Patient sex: M
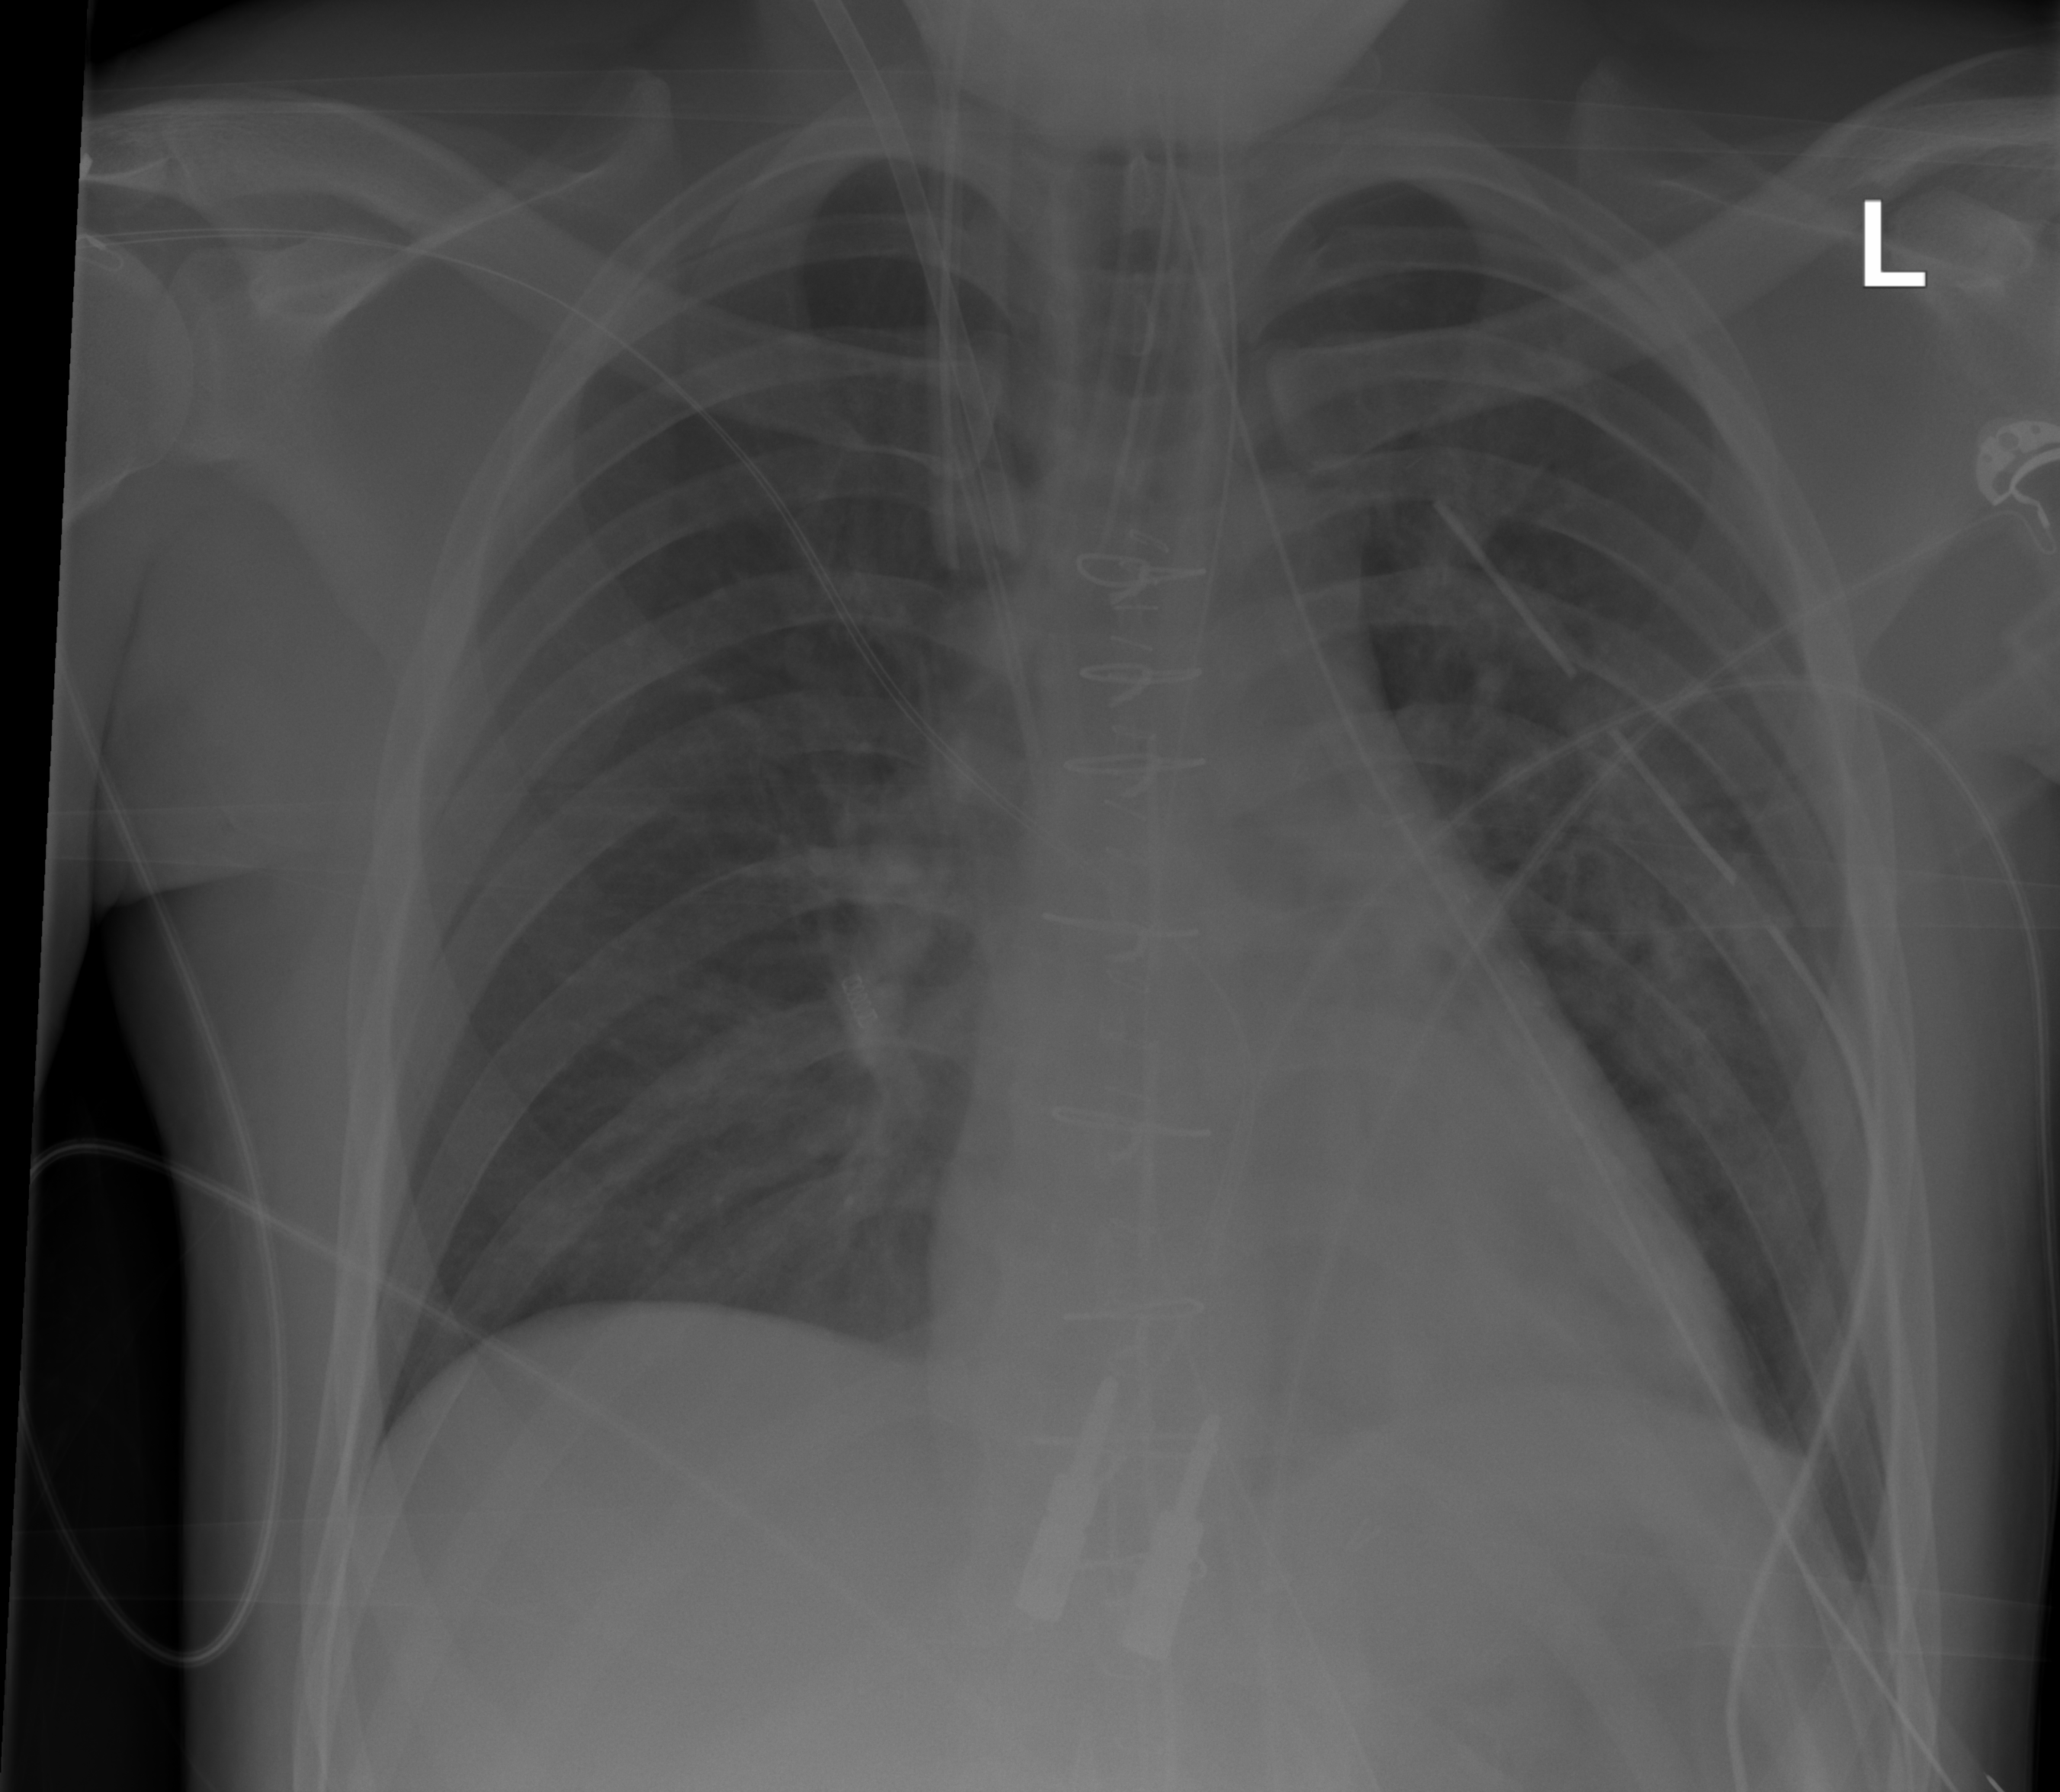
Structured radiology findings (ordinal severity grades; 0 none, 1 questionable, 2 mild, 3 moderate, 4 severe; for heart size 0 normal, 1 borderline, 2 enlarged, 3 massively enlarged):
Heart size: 0
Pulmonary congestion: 0
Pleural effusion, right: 0
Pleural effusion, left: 1
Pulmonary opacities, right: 0
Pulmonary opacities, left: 0
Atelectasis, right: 0
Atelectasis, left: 2